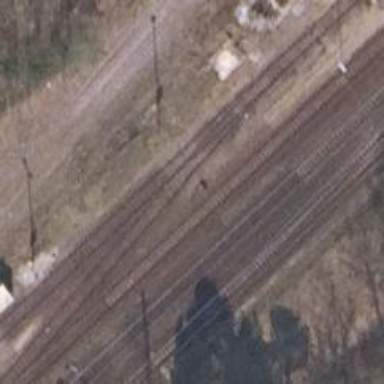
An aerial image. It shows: Railway siding for service.